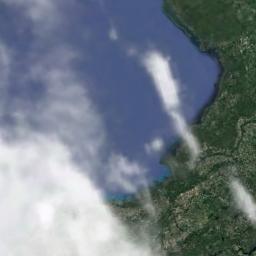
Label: cloud